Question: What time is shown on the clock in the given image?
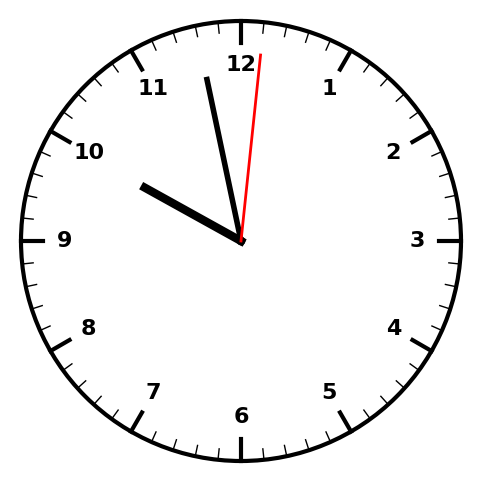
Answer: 09:58:01